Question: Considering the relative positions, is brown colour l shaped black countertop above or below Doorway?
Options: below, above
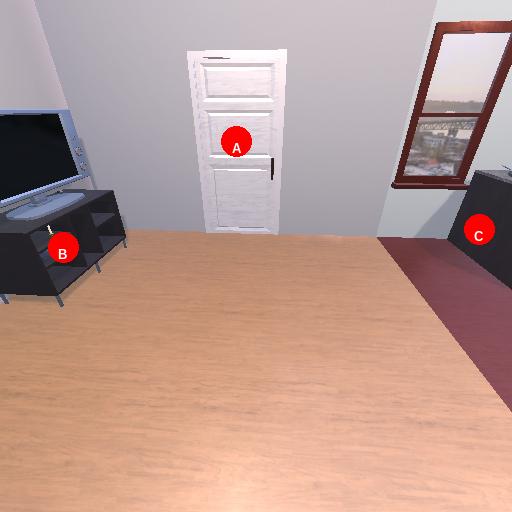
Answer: below